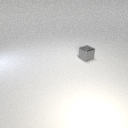
small gray metal cube